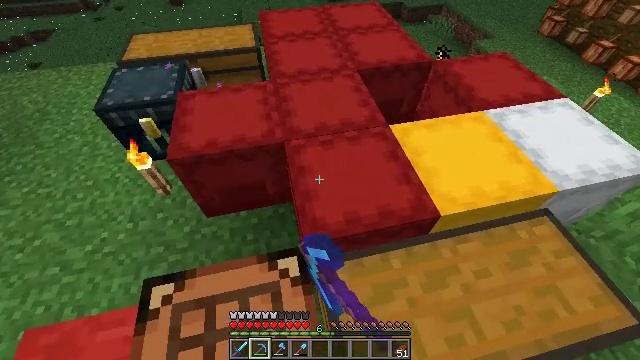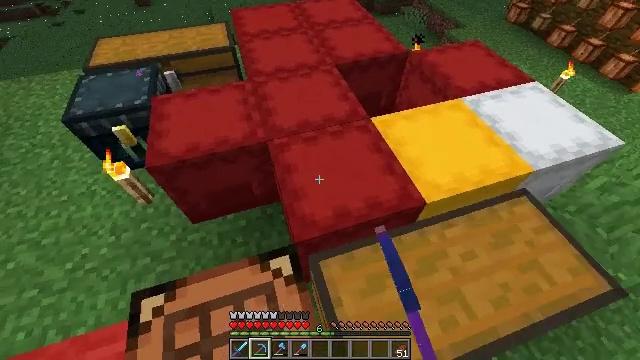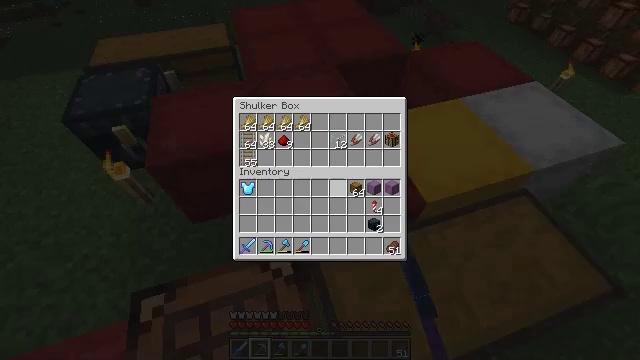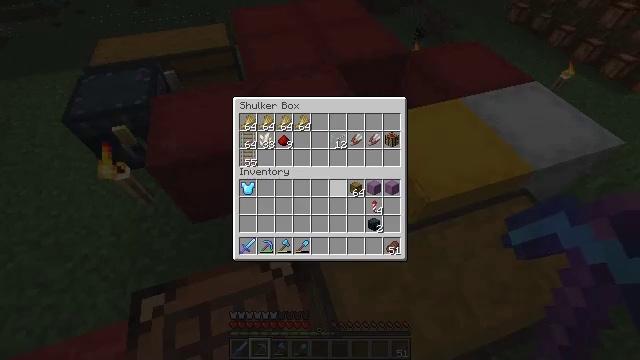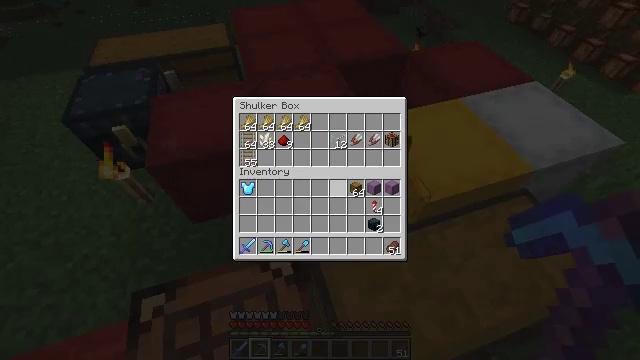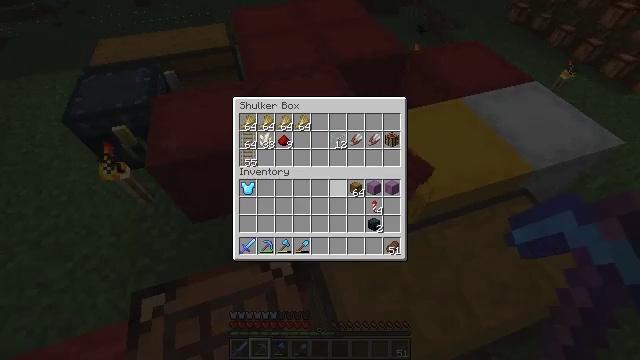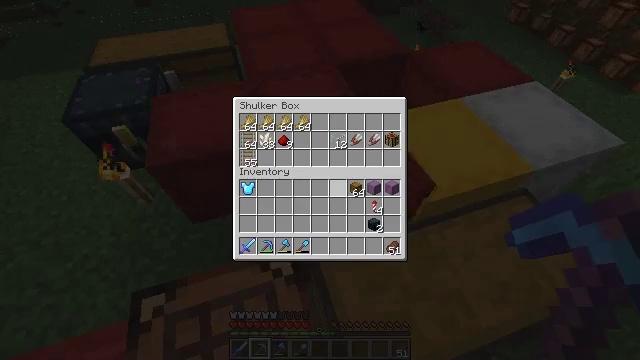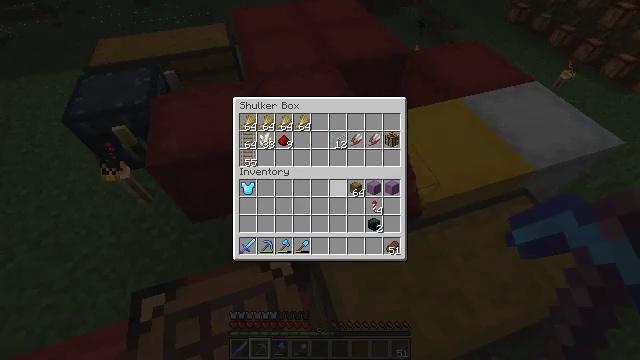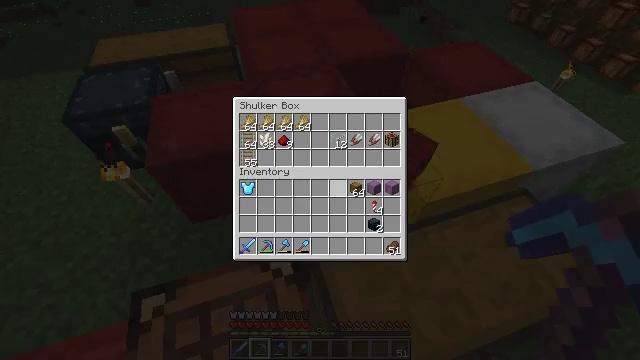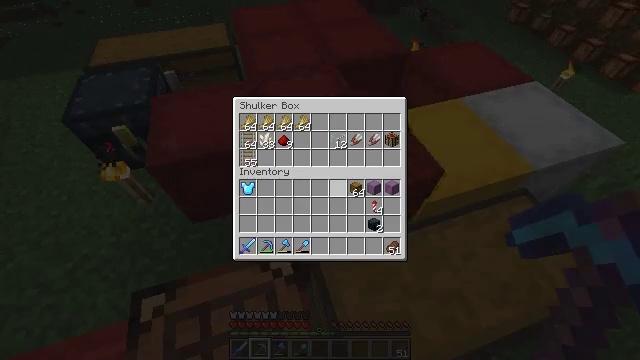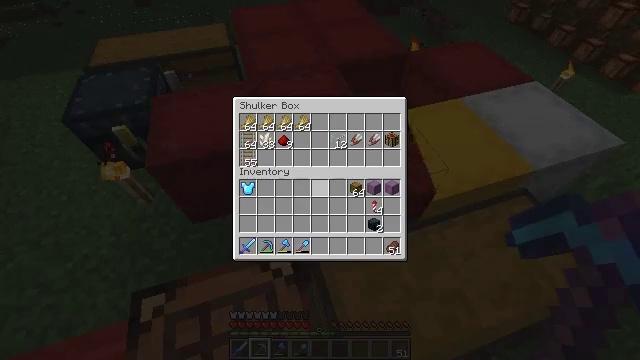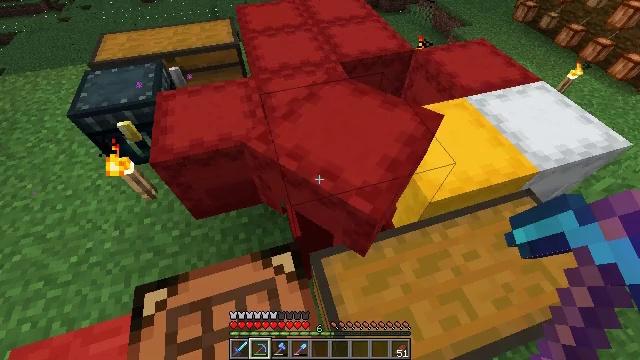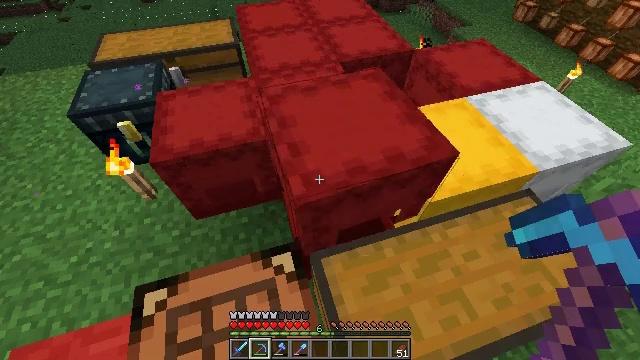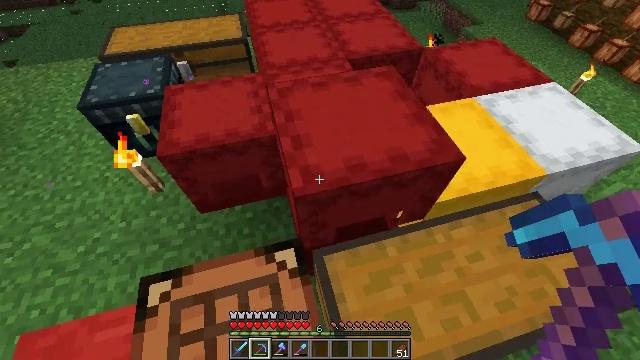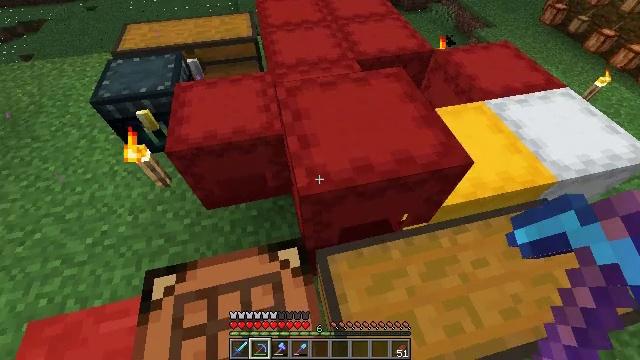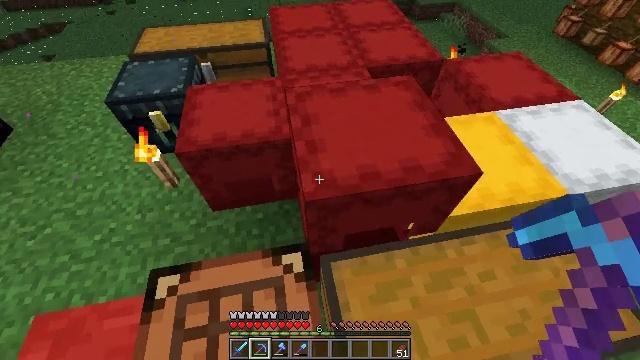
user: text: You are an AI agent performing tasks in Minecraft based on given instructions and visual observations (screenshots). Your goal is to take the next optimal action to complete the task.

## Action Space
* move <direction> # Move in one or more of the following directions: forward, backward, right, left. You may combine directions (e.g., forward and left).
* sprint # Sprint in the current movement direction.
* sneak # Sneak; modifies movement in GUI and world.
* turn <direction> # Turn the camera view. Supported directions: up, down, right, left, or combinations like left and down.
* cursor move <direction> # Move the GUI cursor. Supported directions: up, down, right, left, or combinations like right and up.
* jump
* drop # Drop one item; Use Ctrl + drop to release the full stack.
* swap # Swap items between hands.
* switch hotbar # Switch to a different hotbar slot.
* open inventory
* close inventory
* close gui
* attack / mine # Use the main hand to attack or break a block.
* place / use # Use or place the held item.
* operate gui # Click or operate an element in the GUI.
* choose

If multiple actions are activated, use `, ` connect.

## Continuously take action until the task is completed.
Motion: motion action
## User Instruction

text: Get back the red shulker box.
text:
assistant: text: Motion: turn right
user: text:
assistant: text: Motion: cursor move right and down, open gui
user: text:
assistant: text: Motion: no_op
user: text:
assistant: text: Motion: no_op
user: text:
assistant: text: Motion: no_op
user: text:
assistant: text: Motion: no_op
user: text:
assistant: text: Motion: no_op
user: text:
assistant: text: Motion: no_op
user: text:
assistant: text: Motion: cursor move left and up
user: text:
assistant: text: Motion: cursor move left
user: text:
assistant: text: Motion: no_op
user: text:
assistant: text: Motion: close gui
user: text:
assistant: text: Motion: turn left
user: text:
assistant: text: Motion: turn left
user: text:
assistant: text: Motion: turn left and up
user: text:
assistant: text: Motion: turn left
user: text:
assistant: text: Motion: turn left
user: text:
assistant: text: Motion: turn left
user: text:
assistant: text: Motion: turn left and up
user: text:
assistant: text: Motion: move left
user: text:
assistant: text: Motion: move forward and move left
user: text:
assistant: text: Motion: move forward and move left
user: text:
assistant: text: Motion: move forward and move left
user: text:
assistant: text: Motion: move forward, turn right, use / place
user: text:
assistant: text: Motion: use / place
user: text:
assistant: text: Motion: use / place
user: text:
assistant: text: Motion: turn right and down, use / place
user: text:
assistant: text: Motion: turn right
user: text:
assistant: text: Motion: open gui
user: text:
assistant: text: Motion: no_op